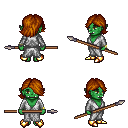
a pixel art fantasy rpg character, female body template, orc, green skin, white robe, magenta pants, brunette swoop hairstyle, bracelets, gold boots, spear, four views (front, back, left, right), 2x2 character sprite sheet, small pixel art, hard edges, no anti-aliasing